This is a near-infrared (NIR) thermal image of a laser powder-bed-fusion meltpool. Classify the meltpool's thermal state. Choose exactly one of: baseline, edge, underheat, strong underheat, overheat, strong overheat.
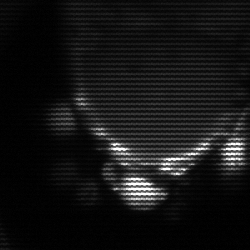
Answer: edge